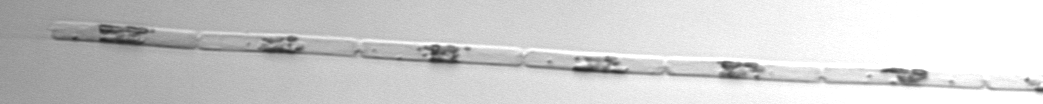
Label: Dactyliosolen_fragilissimus